Question: I'm having this problem: I have two Google maps in one page, showing just one a time. One shows a user-selected preferred store. If the user wants to choose another one, a WebService provides the nearest ones, and with that info, I hide the first map (and some associated elements), create another map and show it.
Here is the fiddle:
<URL>
I have several questions:
1. Calling the Google Maps API directly (not via google.load), is there a way to determine when the script has loaded completely so I don't run into the "google is not defined" error?
2. Is it OK what I'm doing to have two maps? Passing references to var currentMapId, searchMapId? As I'm sending a reference, I thought it might work... It's working, but I think it's kind of stupid. I don't know if just having one reference is OK.
3. Try to click the buttons fast over and over again, the map shifts and a large gray area appears. This is not a big deal on the fiddle, but it is on my application, as sometimes it stays that way forever, even if the user drags the map. This is actually my most important question, the other two are just about code organization and optimization. How can I fix it?
4. Finally, I don't know if it's my impression, but it seems to load the maps extremely slowly when you drag it around.

Thanks in advance,
Oscar
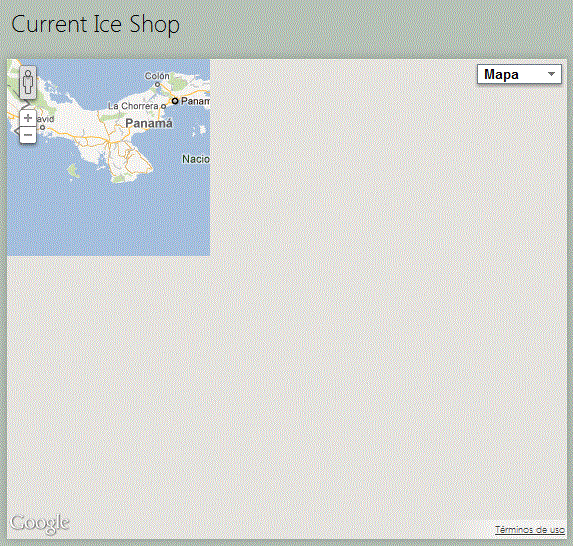
Answer: I had the same problem as you, my layout is really complex, and I also have multiples gmaps on a page. What I did in order to fix this problem was changing the z-index
I wrapped one of the maps on a container like this one:
'''
<div style="height:0px;overflow:hidden;z-index:-999;">
<div id="map" style="width: 520px; height: 400px"></div>
</div>
'''
that fixed the problem, but I really don't know why. I hope it helps!
Good luck